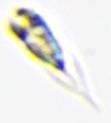
Label: Tintinnid